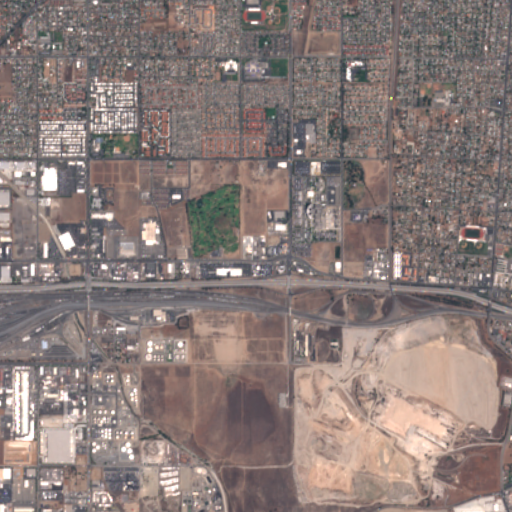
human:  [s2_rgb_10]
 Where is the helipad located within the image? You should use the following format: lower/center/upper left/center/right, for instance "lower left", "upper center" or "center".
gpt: The helipad is located in the center of the image.
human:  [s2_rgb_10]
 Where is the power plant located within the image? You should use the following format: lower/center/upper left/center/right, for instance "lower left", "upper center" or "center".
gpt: The power plant is located in the lower center of the image.
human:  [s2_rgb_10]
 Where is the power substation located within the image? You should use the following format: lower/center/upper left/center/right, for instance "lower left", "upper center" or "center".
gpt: The power substation is located in the lower right of the image.
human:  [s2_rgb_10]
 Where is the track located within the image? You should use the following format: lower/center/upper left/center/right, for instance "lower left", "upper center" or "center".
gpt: The track is located in the upper center of the image.
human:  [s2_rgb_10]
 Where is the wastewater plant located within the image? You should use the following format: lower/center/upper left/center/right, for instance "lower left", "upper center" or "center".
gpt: The wastewater plant is located in the lower center of the image.
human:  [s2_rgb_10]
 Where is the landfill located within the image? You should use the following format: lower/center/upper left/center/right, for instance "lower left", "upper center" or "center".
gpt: There is no landfill in the image.